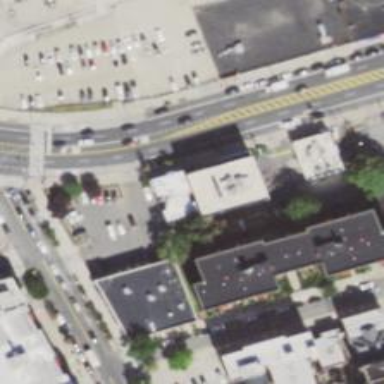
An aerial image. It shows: Healthcare clinic.